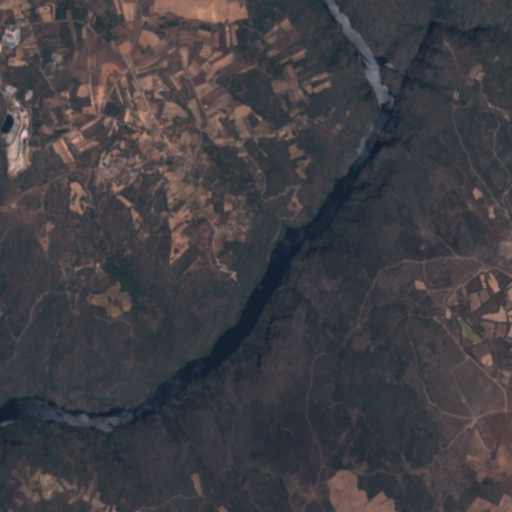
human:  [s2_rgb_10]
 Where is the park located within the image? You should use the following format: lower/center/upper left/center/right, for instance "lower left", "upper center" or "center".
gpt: The park is located in the center left of the image.
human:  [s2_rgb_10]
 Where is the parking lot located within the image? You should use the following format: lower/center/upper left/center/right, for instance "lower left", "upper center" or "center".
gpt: The parking lot is located in the upper right of the image.
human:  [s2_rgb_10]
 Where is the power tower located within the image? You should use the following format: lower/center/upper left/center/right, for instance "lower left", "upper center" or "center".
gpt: The power tower is located in the upper left of the image.
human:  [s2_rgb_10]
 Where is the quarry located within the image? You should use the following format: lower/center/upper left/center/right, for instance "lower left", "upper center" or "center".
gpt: The quarry is located in the upper left of the image.
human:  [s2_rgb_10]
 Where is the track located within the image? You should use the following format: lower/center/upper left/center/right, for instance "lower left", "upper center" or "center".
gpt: There is no track in the image.